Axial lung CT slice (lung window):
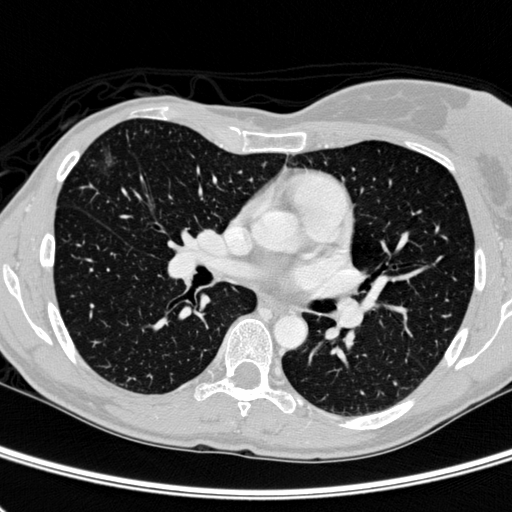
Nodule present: no